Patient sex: M
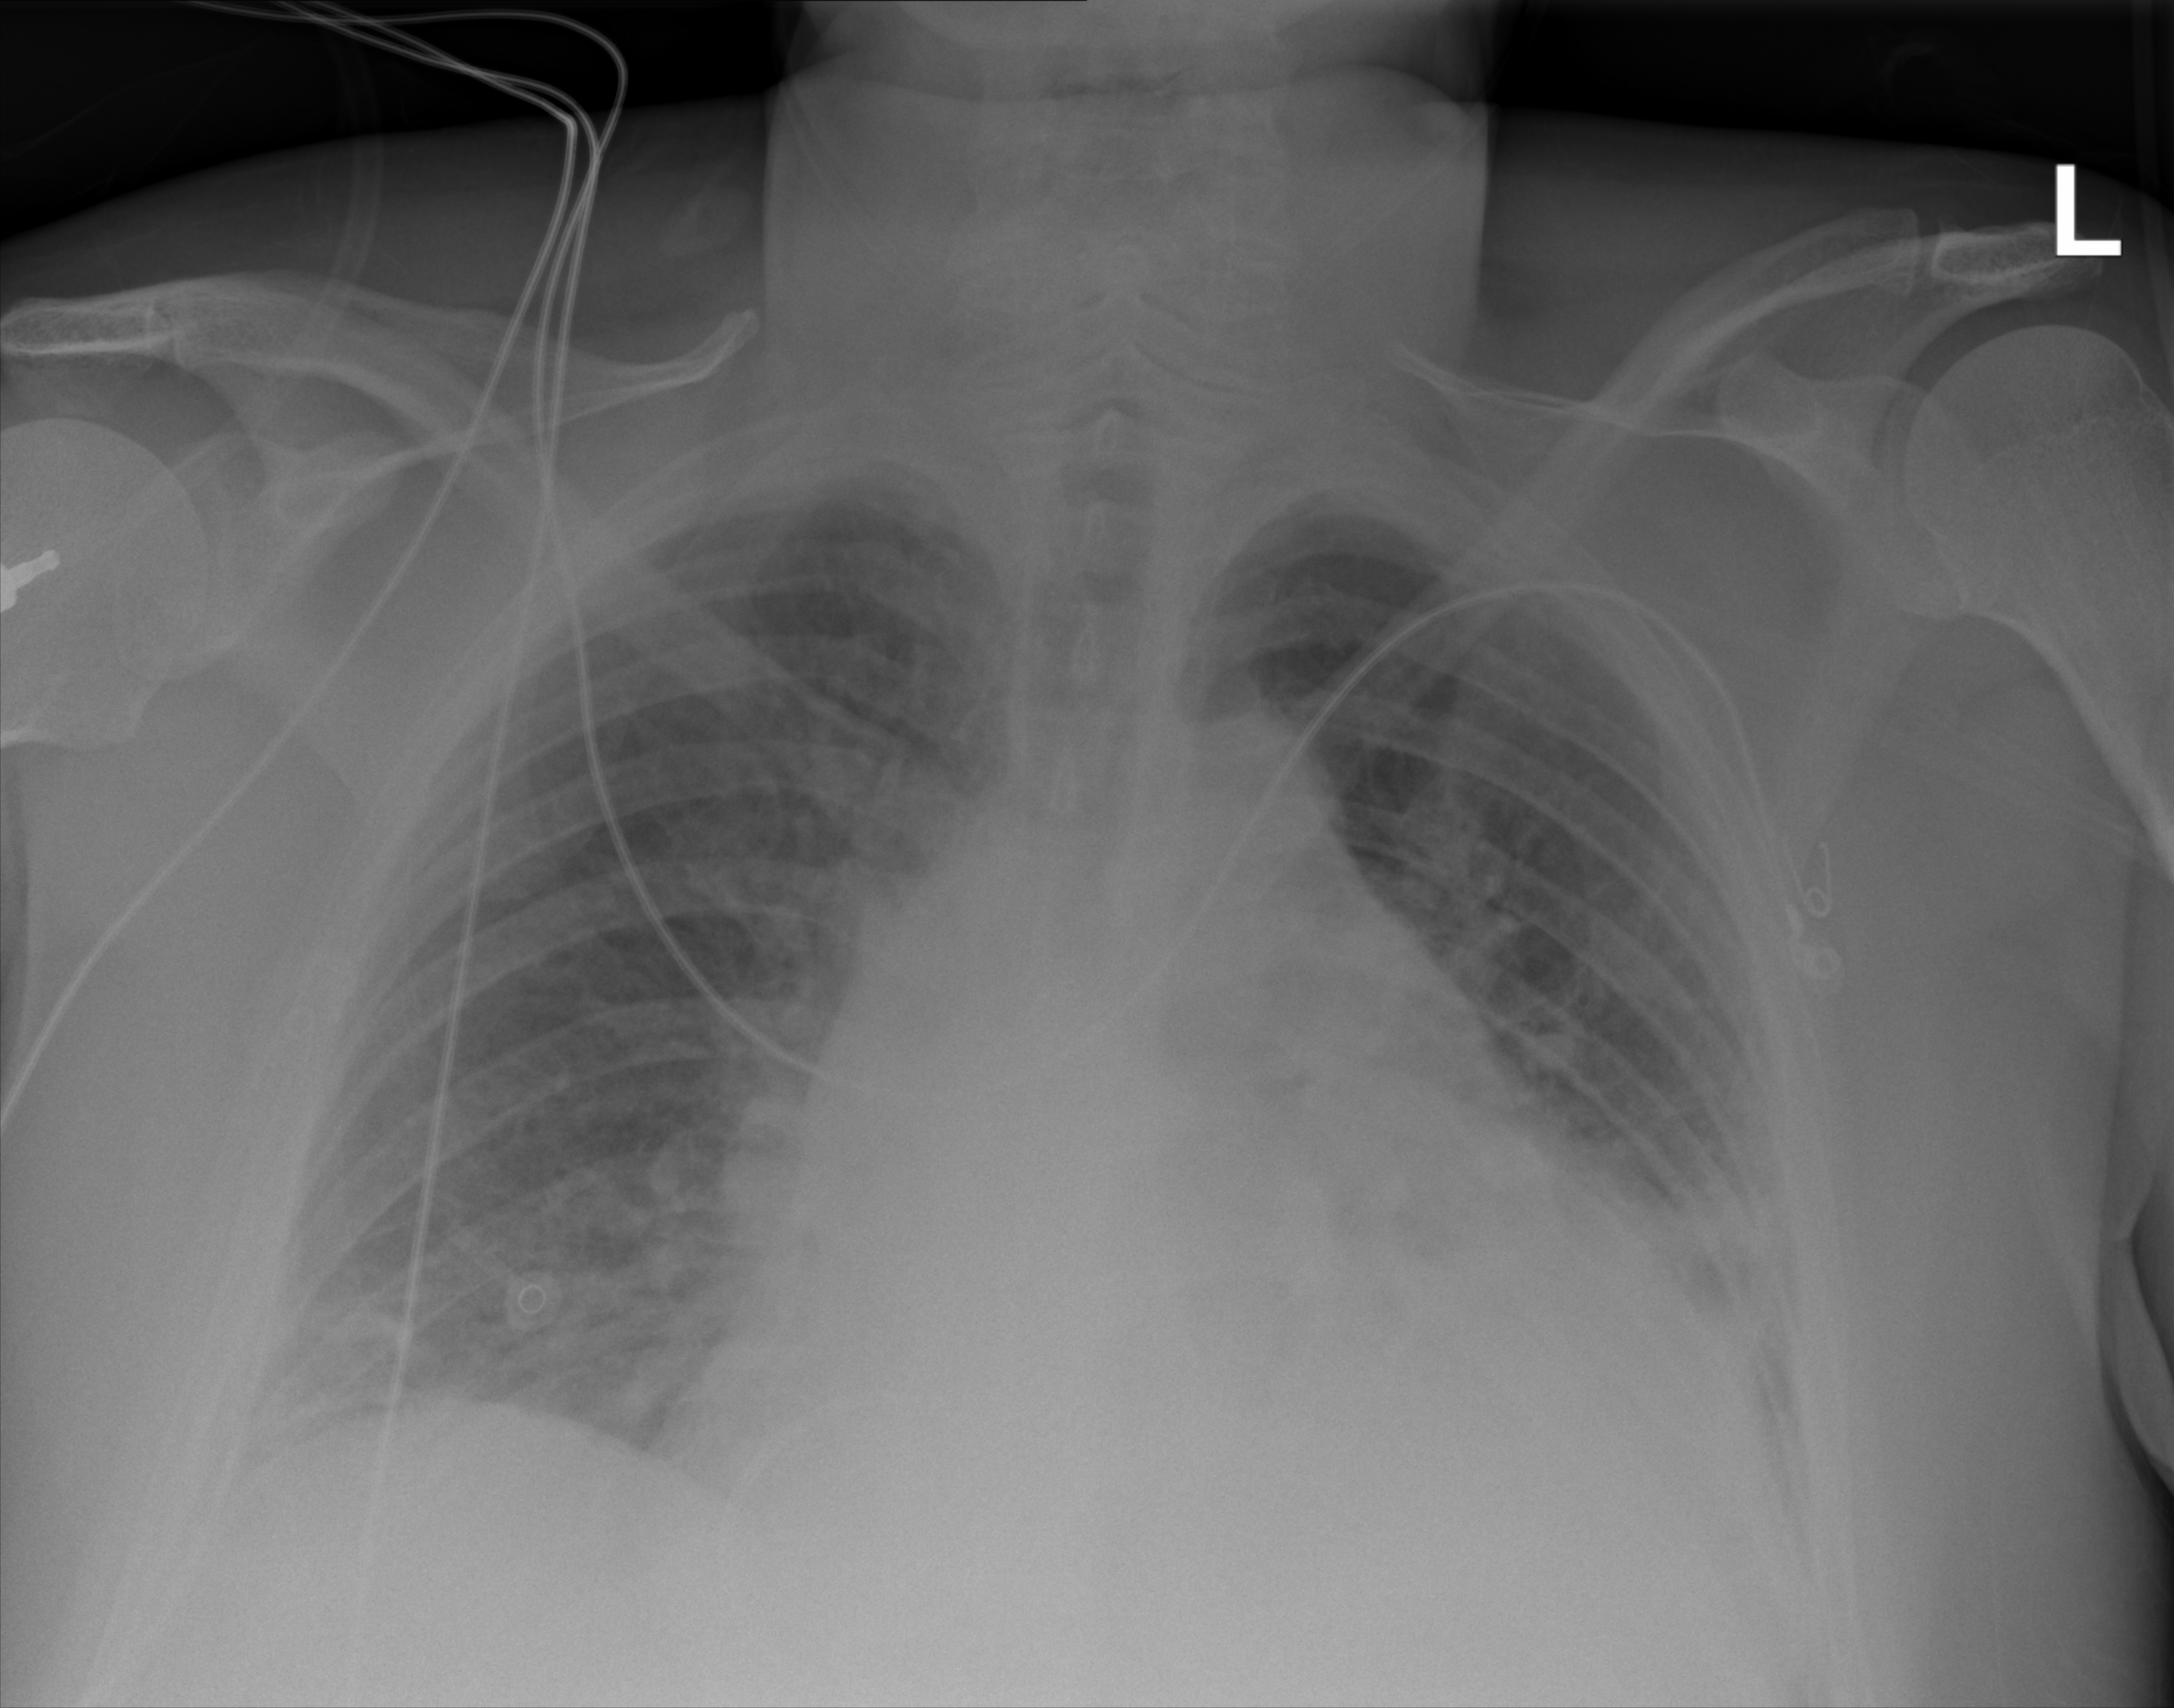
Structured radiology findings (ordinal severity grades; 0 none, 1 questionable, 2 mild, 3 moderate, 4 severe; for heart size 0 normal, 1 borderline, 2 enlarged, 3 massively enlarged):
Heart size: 3
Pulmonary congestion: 2
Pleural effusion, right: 0
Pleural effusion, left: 2
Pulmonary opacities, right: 2
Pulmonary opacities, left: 2
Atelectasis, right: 0
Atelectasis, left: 2